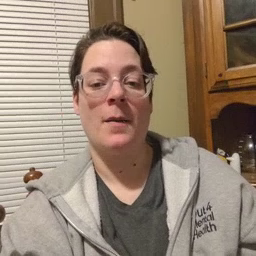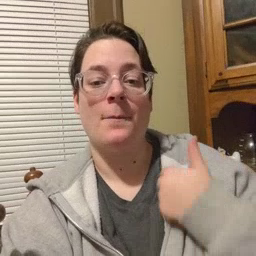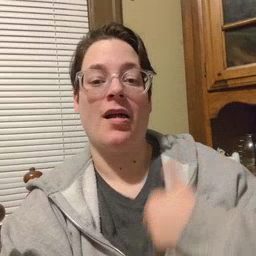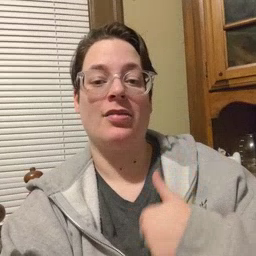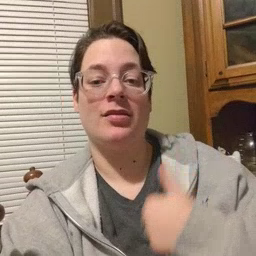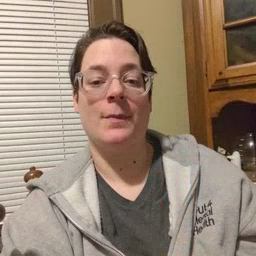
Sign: bath